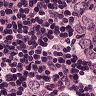
Metastatic tissue present: yes